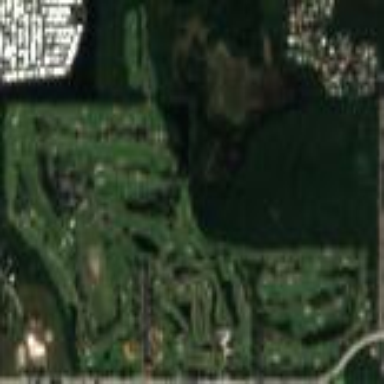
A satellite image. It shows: Golf course surrounded by greenery.